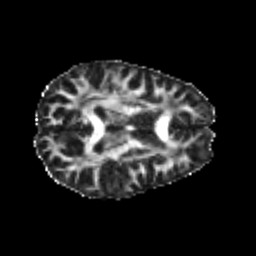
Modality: FA
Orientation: axial
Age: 24
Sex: female
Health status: healthy
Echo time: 0.074 s